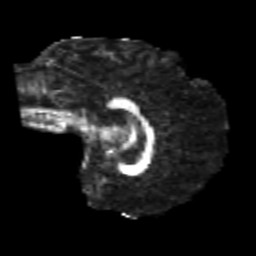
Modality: FA
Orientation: sagittal
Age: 21
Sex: male
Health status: healthy
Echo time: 0.074 s